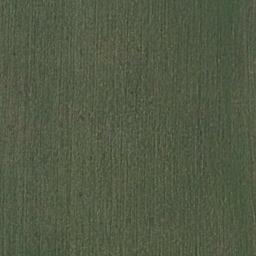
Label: meadow